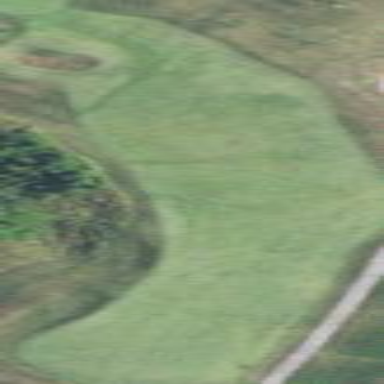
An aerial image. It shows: Golf fairway surrounded by grass.